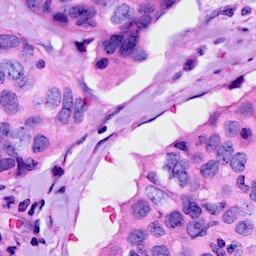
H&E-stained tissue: Breast